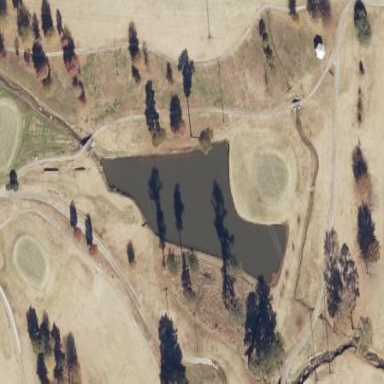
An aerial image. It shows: Water hazard in golf course. The hazard is natural water feature.